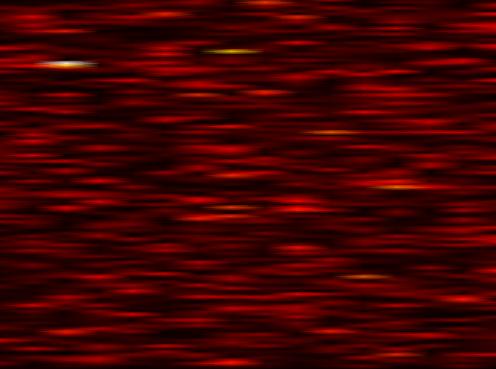
Label: OFDM